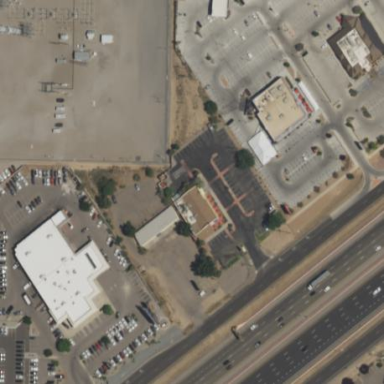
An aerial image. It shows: Retail area.